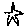
Label: star